Question: <URL>
You see the penguins thats over the header on the columns? I'm trying to get them to be over the header and list. I'm wondering what would you do? use position absolute, or relative? I'm stuck.
HTML:
'''
<section class="starter">
<img src="../images/plan-icon.png" width="62" height="73" alt="Plan Icon">
<h2>Starter Plan</h2>
<ul>
<li><span>5GB Disk Space</span></li>
<li><span>Unmetered Bandwidth</span></li>
<li><span>Unlimited Add-on Domains</span></li>
<li><span>Unlimited Subdomains</span></li>
<li><span>Unlimited Email/FTP Accounts</span></li>
<li><span>Unlimited MySQL Databases</span></li>
<li><span>Shell access upon request</span></li>
</ul>
<img src="images/starterplan.png" width="192" height="51" alt="Starter Plan">
</section><!-- //.starter -->
'''
.plan-icon is the image.
Needs to look like this:

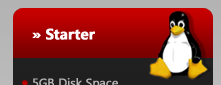
Answer: You can simply set the image style to 'float: right'